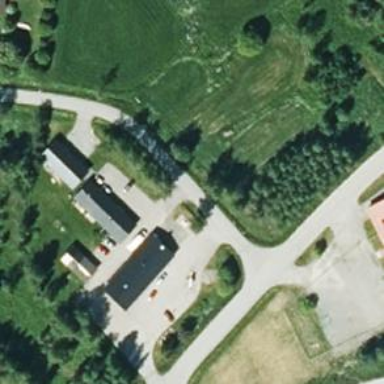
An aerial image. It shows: Convenience shop.